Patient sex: M
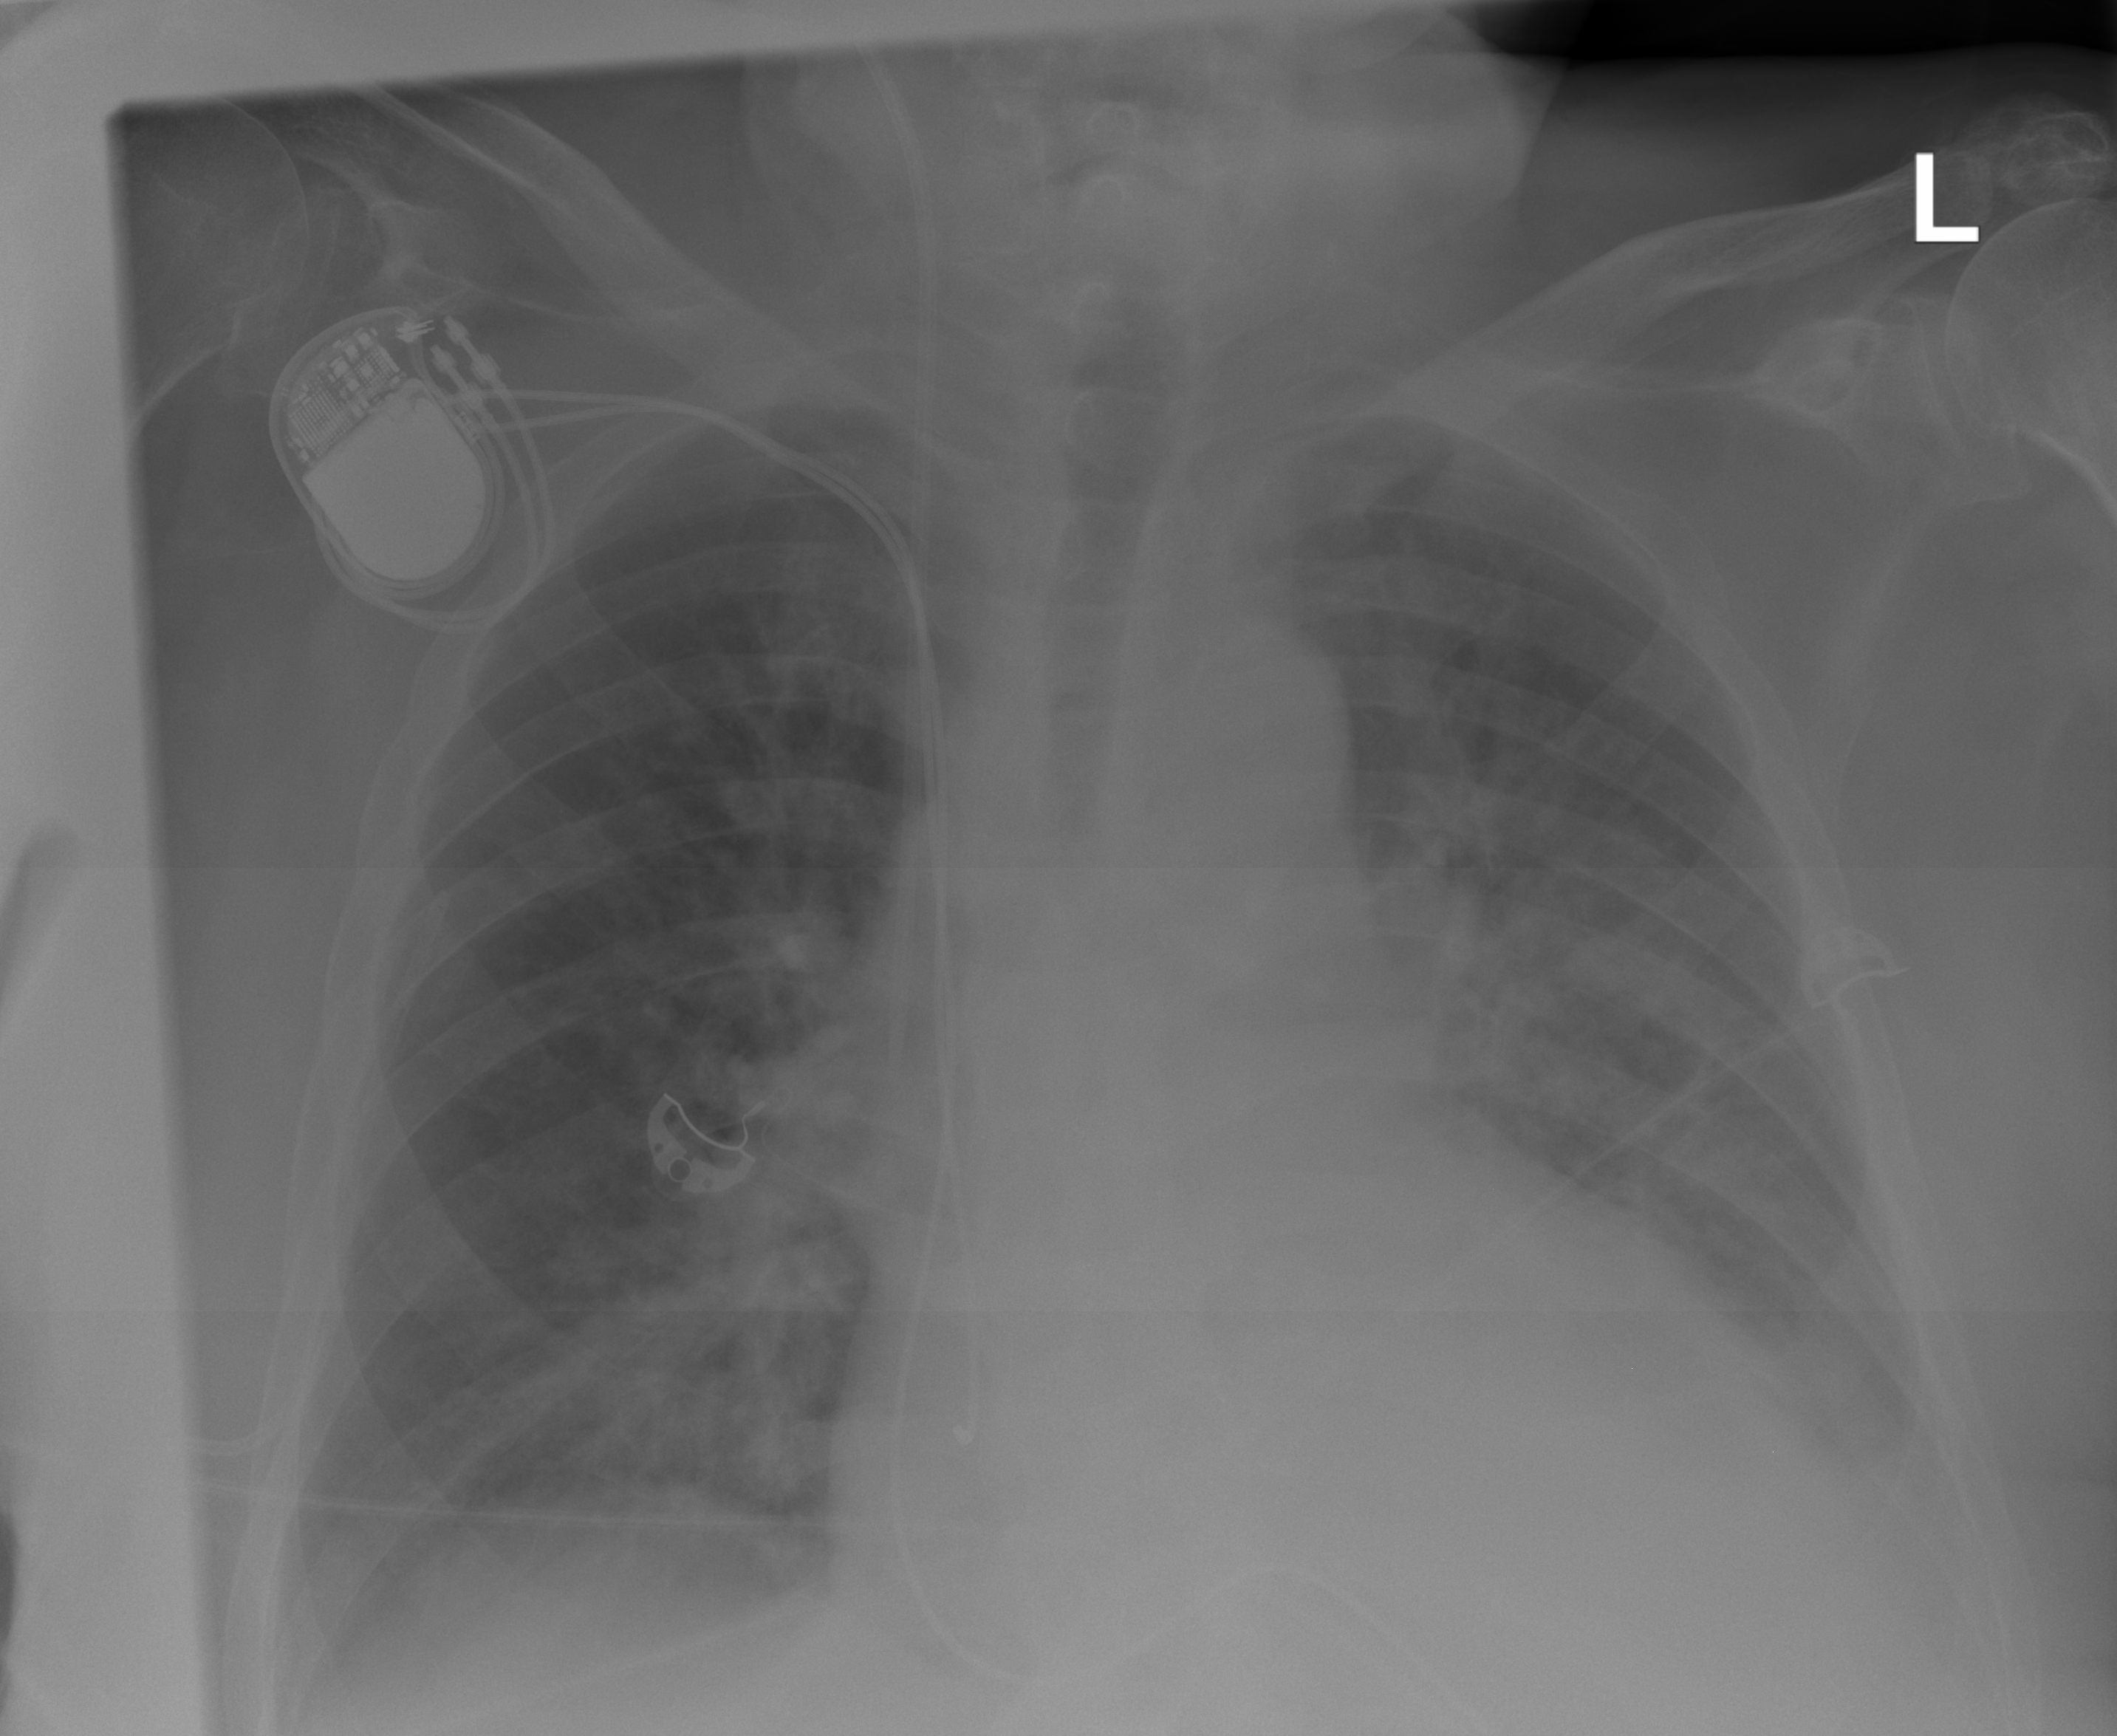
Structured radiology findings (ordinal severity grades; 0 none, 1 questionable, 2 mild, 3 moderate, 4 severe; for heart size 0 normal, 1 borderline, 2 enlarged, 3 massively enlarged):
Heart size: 2
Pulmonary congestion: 2
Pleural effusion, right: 2
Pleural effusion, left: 2
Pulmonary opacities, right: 0
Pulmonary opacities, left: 0
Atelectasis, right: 2
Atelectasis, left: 2